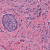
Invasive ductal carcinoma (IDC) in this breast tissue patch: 1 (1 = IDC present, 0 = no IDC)